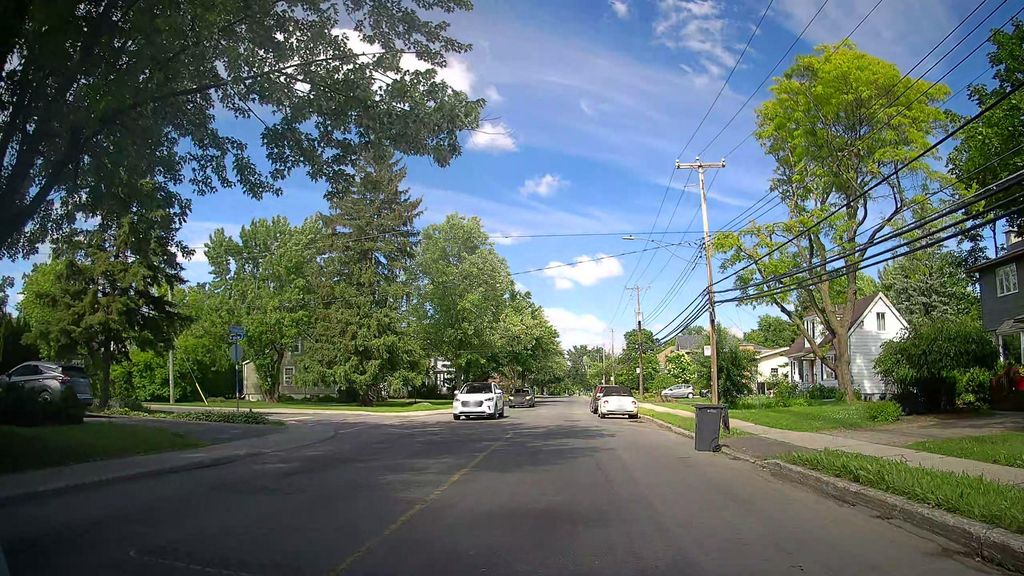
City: montreal